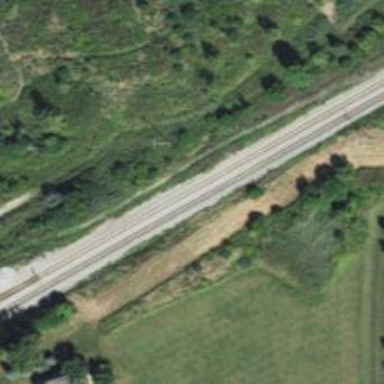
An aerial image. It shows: Railway track.